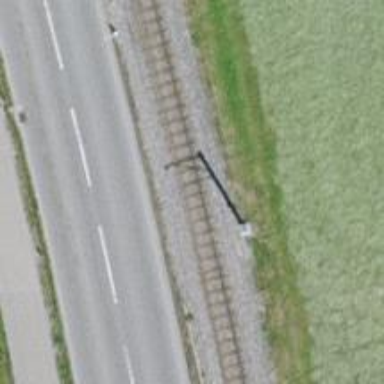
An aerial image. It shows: Narrow-gauge railway track with one electrified contact line.